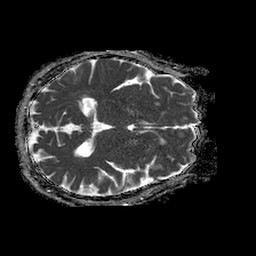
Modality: ADC
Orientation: axial
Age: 65
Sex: male
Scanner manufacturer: philips
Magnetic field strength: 1.5 T
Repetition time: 4.6 s
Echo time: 0.08631 s